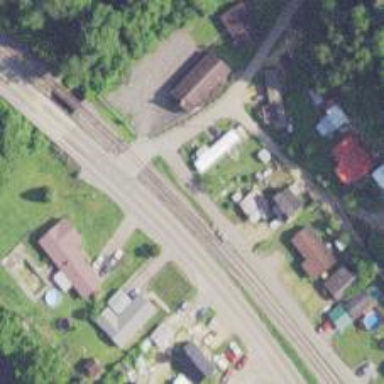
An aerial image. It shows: Railway level crossing.